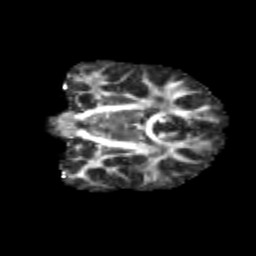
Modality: FA
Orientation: coronal
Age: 13
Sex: male
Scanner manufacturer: siemens
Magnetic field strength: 3 T
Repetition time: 3.8 s
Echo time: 0.07 s